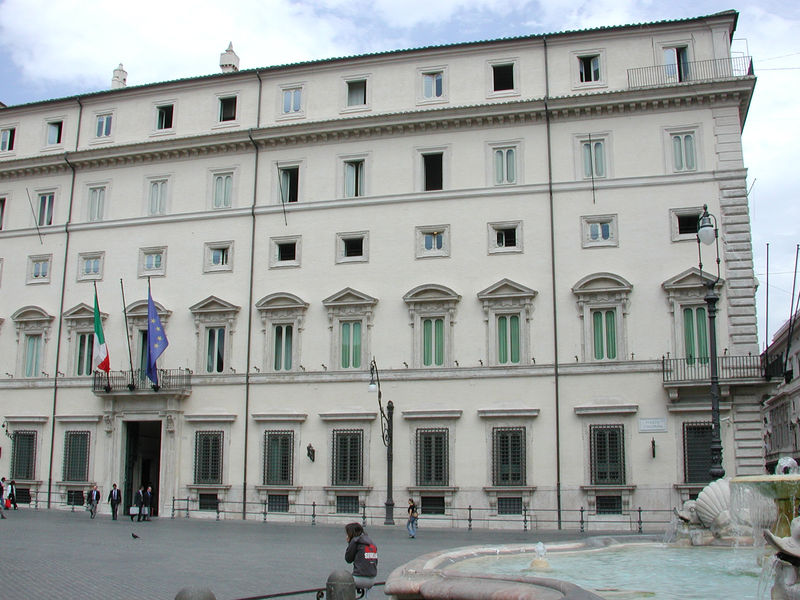
Titel: Palazzo Chigi, Regierungsgebäude
Künstler: Pietro da Cortona
Standort: Rom, Palazzo Chigi (EU - I - Latium)
Schlagwörter: blau, himmel, mann, wasser, weiß, wolken, grün, menschen, sitzen, fenster, frau, laterne, laternen, männer, säulen, tür, gebäude, haus, wolke, zaun, leute, meschen, architektur, bild, gitter, brunnen, springbrunnen, fahnen, fassade, italien, fahne, flagge, giebel, schornsteine, türe, platz, rundbogen, hotel, deutsch, geländer, tor, foto, fotografie, photographie, schild, palast, beamte, rathaus, rom, photo, portal, sims, mezzanin, simse, geschosse, muschel, flaggen, vorlagen, tourist, schief, staat, europa, botschaft, aufriss, gliederung, fasade, zwischengeschosse, italienisch, neuzeit, rfoto, ok, eu, europaflagge, regierunggebeude, telefonieren, fashne, eu-fahne, kofer